Field crop: maize
Growth stage: 2
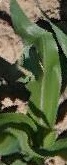
Species: maize